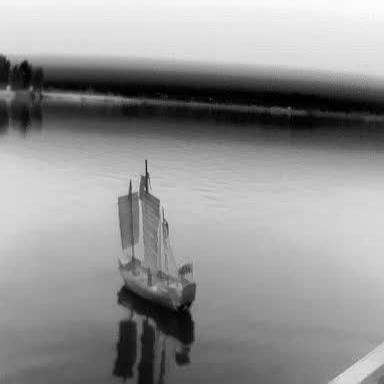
There is a sailboat in the infrared image.